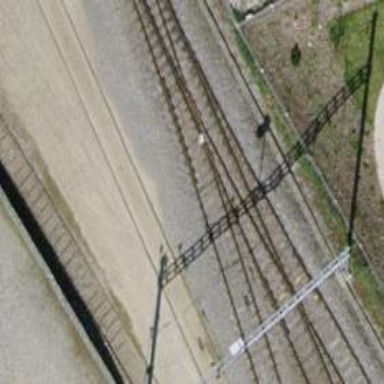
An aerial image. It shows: Railway switch.